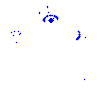
Particle: pion